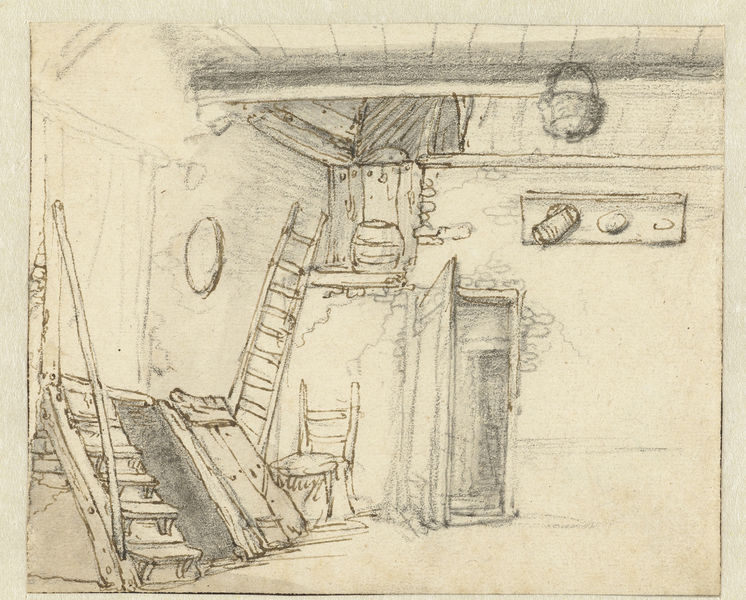
Titel: Hoek van het interieur van een schuur
Künstler: Adriaen van Ostade
Standort: Amsterdam
Institution: Rijksmuseum
Schlagwörter: escalier, chaise, fenetre, bois, croquis, porte, mur, panier, ouverte, poutre, brique, echelle, cave, tonneaux